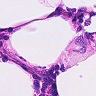
Metastatic tissue present: no